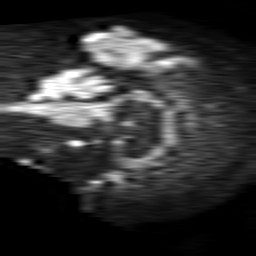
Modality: TRACE
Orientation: sagittal
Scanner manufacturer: philips
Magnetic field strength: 1.5 T
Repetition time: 4.6 s
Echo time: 0.08631 s